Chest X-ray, PA view. Patient: 36 years old, sex F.
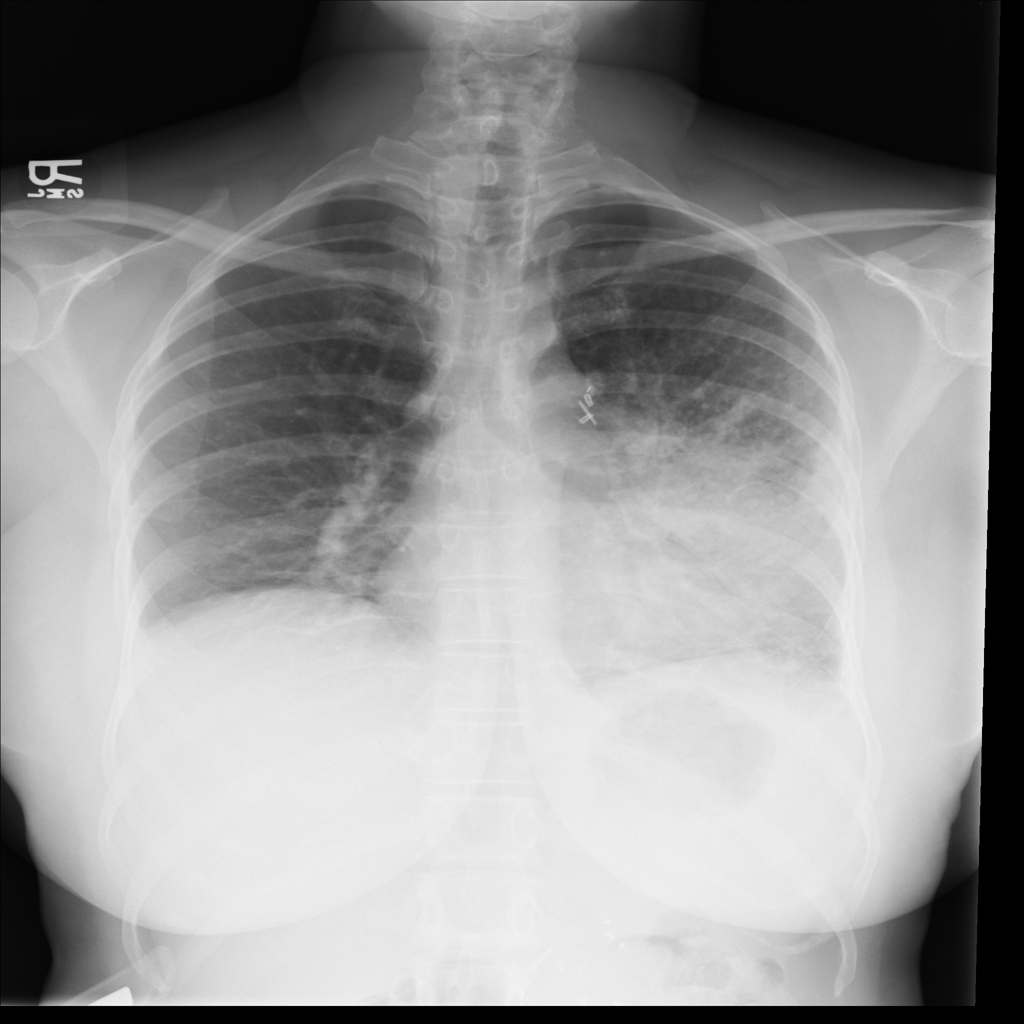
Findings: Atelectasis, Effusion